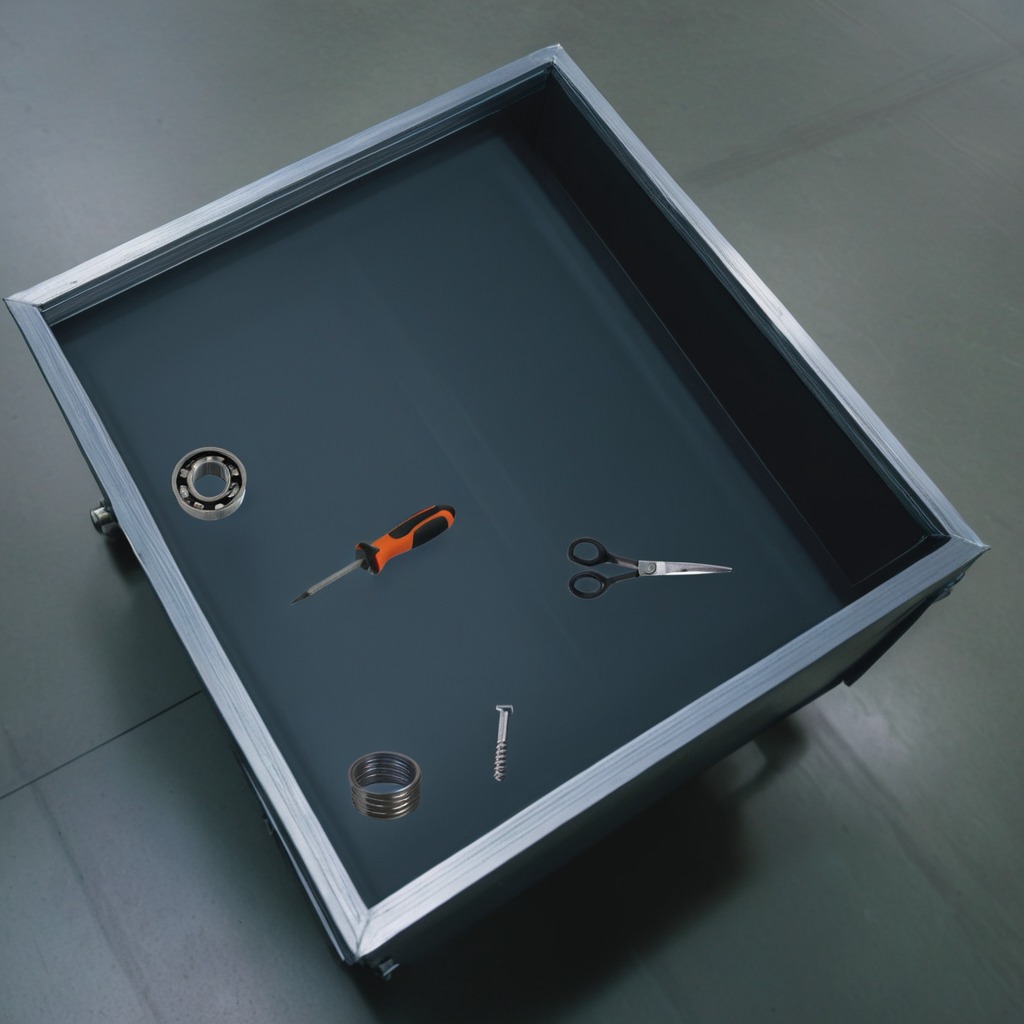
A ball bearing, a machine screw, a coiled metal spring, a screwdriver, and a pair of scissors are lying on the toolbox surface.